Question: I'm not sure why this happening. I want to display the date picker in each row, but the gridview only displays the first row (both from and to displays). After that, the calendar never shows up (both from and to).
'''
public function saleDateFrom()
{
$this->widget('zii.widgets.jui.CJuiDatePicker',array(
'name'=>'product_discount_valid_from',
'value'=>date('d-m-Y'),
));
}
'''
and where the grid is:
'''
'columns'=>array(
array('name'=>'product_name', 'header'=>'Product Name','htmlOptions'=>array('width'=>'300')),
array(
'value'=>array($this,'saleDateFrom'),
'header'=>'Valid From',
'htmlOptions'=>array('width'=>'150'),
),
'''
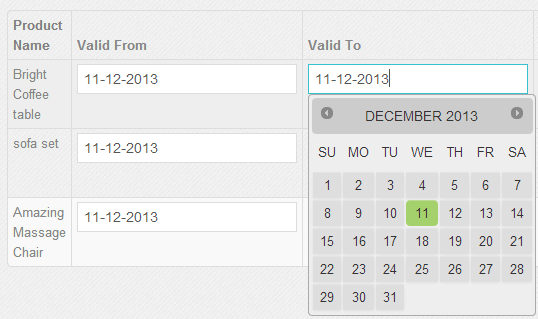
Answer: Your problem is with the ID's of the generated input fields. Your sateDateFrom function will generate an input field with an id of 'product_discount_valid_from', and so the following rows conflict, and the javascript ends up not knowing which element to attach to.
To cure this, you need to create unique ids for each element generated by the sateDateFrom() function. Inside this function, because it is called from the grid, you have two variables automatically available to it it; $data and $row. These can be used to create unique ids. So try changing your function to something like this;
'''
public function saleDateFrom($data, $row)
{
$this->widget('zii.widgets.jui.CJuiDatePicker',array(
'name'=>'product_discount_valid_from',
'value'=>date('d-m-Y'),
'htmlOptions' => array(
'id' => 'product_discount_valid_from_' . $row
'class' => 'addDatePicker'
),
));
}
'''
You can then use the addDatePicker class to add a datepicker to all elements having that class.